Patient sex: F
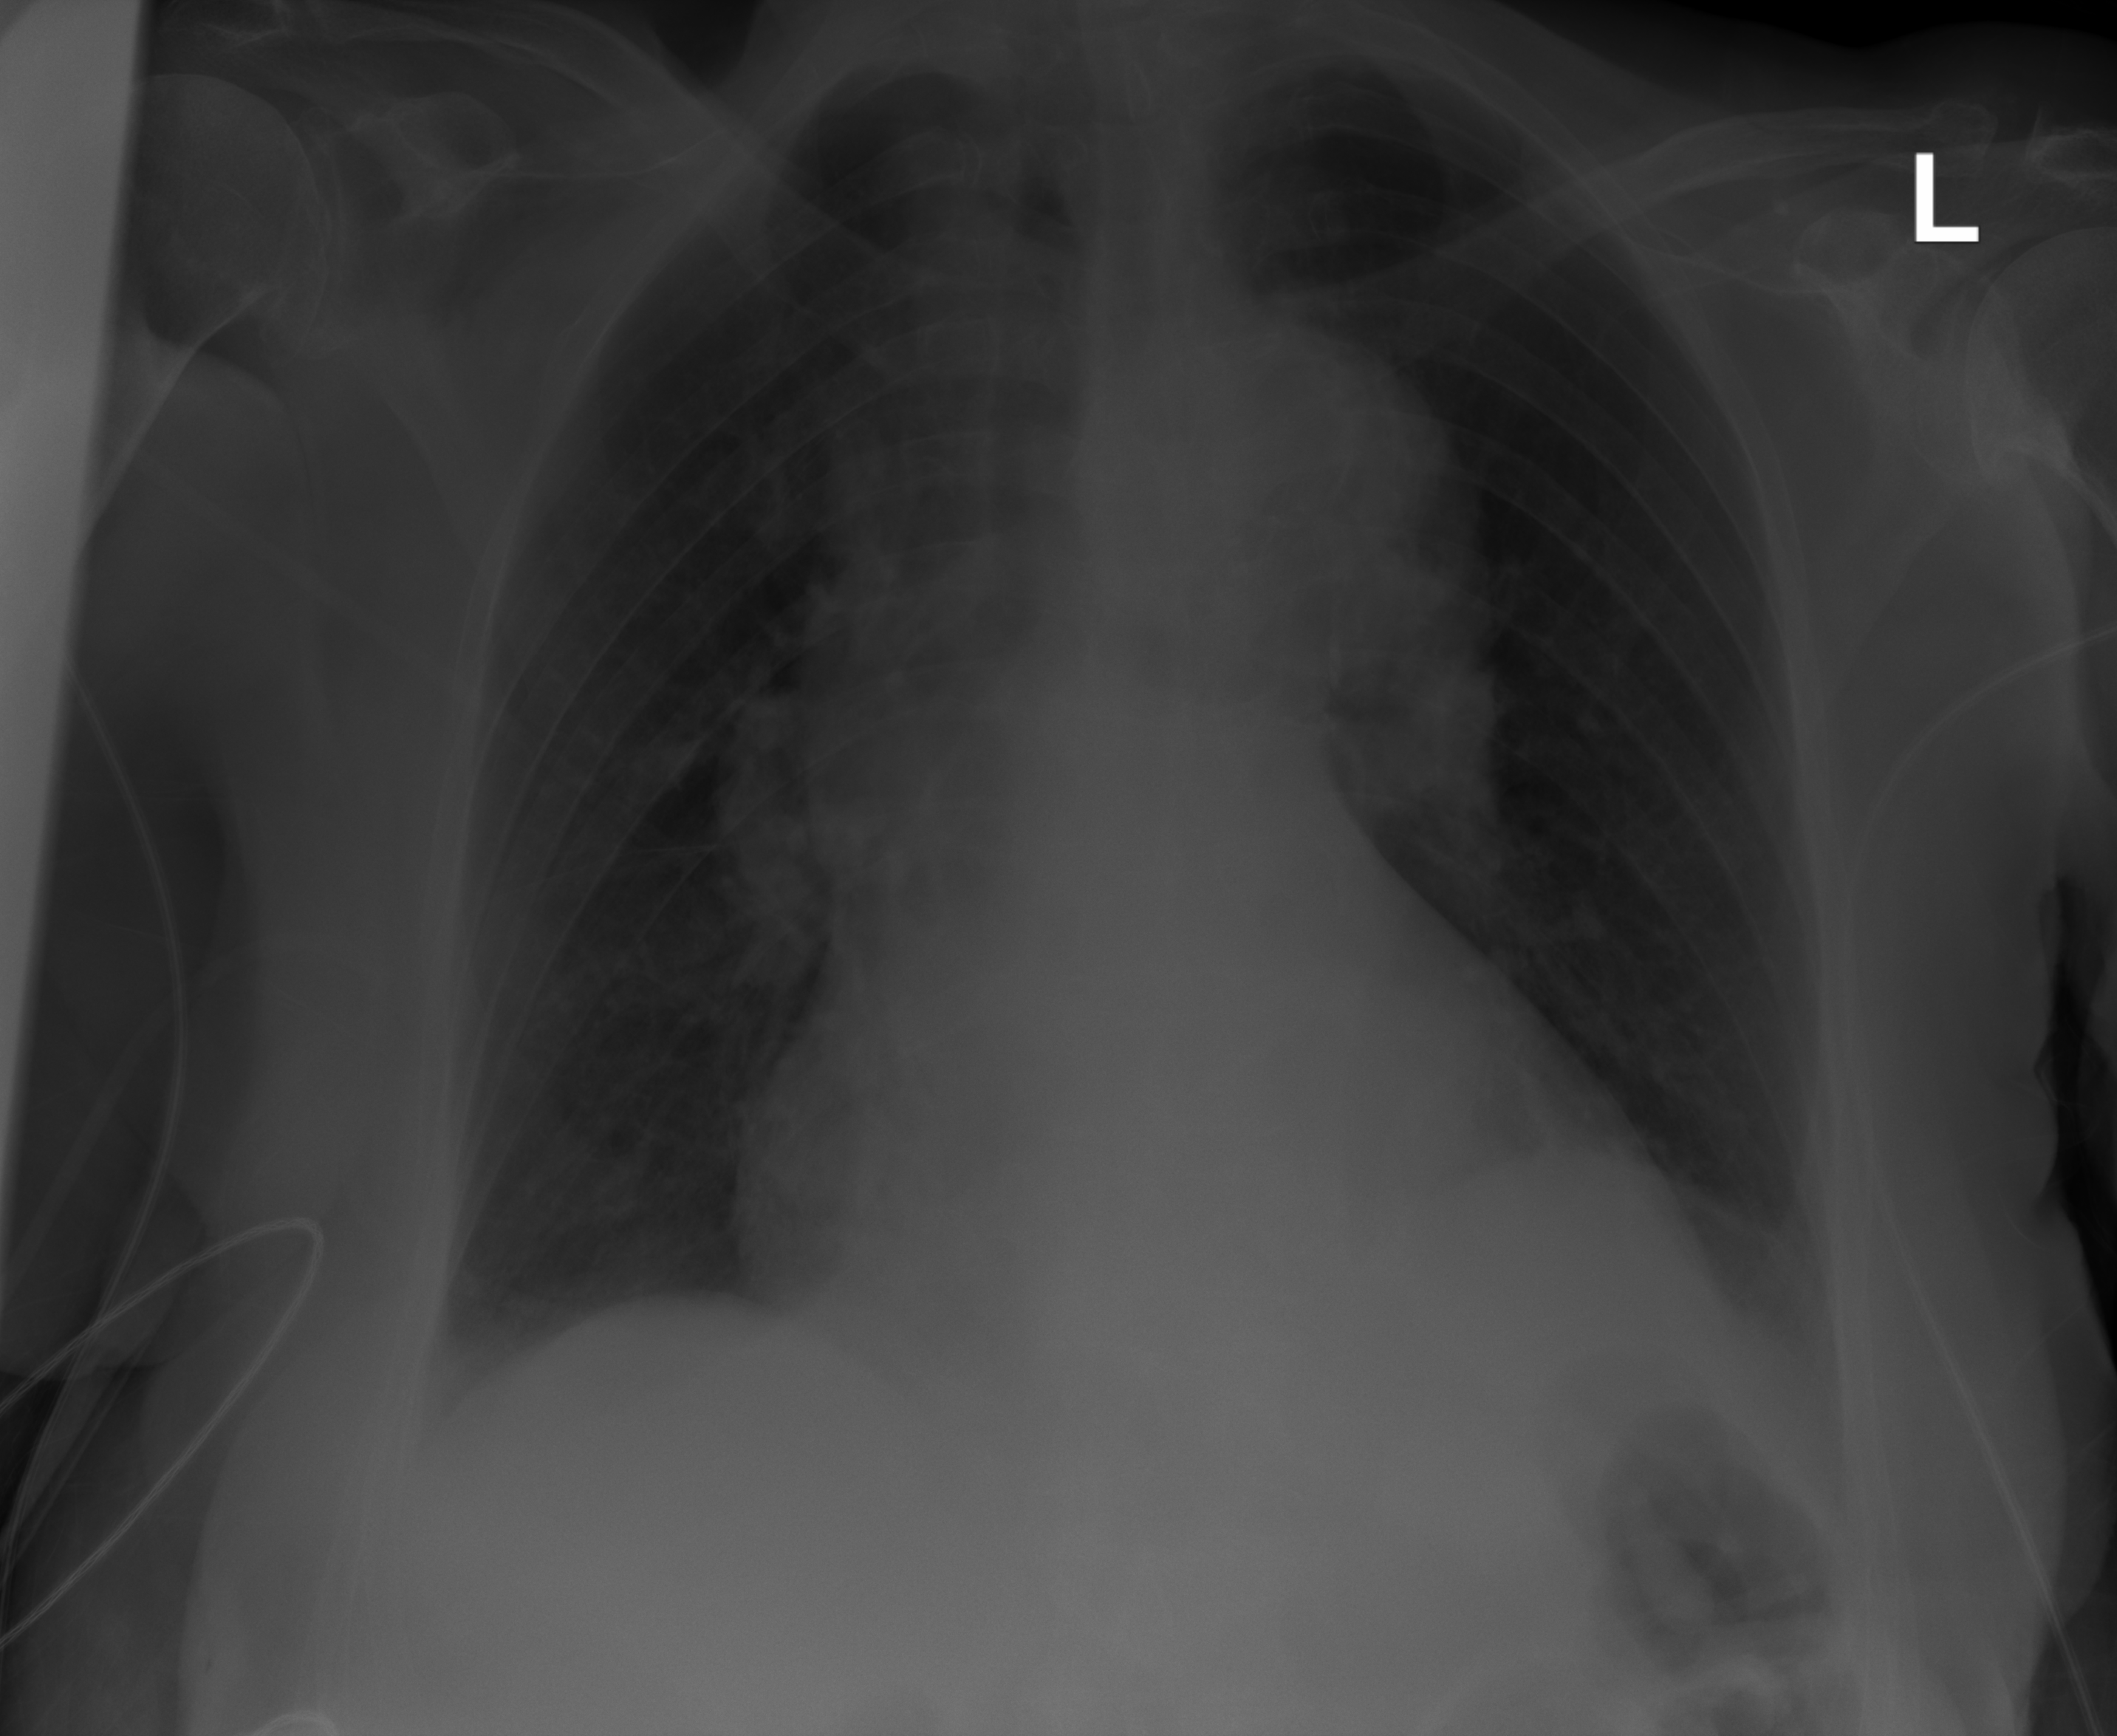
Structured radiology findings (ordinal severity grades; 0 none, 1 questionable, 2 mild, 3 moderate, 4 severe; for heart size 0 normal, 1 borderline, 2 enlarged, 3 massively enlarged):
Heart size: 2
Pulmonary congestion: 0
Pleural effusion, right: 0
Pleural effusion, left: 1
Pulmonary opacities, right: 0
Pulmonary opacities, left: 0
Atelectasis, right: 0
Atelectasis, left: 2